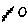
Label: zigzag